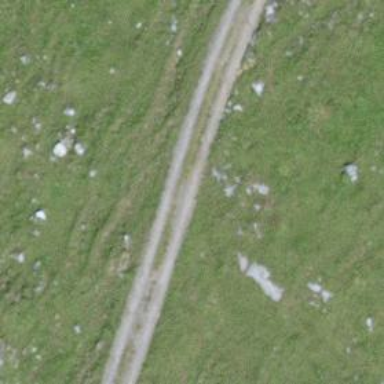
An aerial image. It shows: Gravel track with grade4 tracktype.